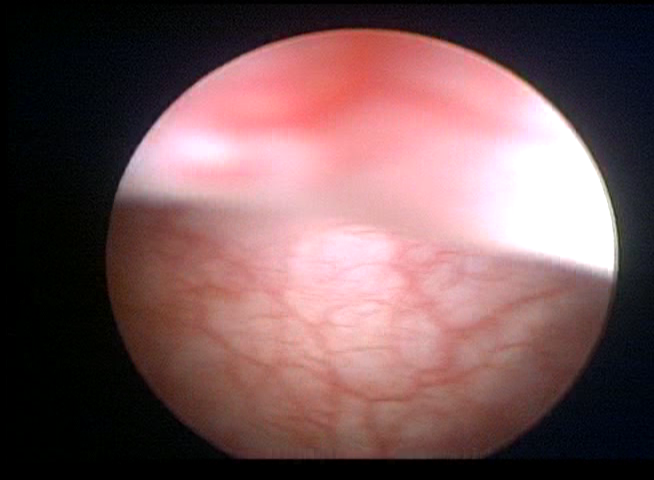
Modality: WLC
Class: Normal mucosa
Bladder cancer association: No